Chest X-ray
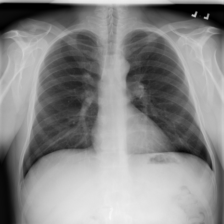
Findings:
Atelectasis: negative
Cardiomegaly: negative
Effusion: negative
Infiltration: negative
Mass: negative
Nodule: negative
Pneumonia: negative
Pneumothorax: negative
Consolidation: negative
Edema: negative
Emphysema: negative
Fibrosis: negative
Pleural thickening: negative
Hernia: negative